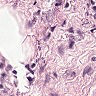
Metastatic tissue present: no